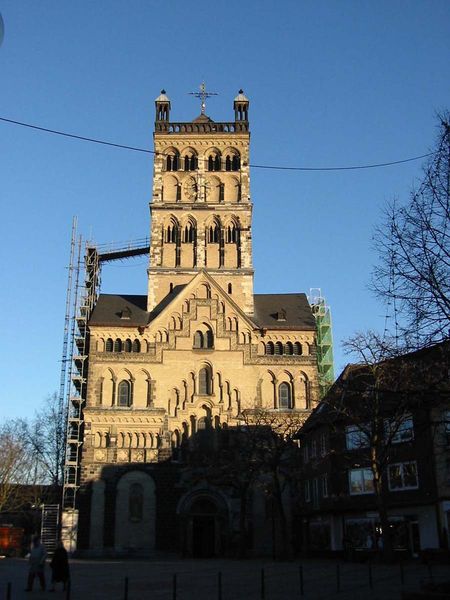
Titel: Quirinus-Münster in Neuss (St. Quirin)
Künstler: Wolbero
Standort: Neuss, Quirinus-Münster (EU - D - NRW)
Schlagwörter: baum, himmel, schatten, bäume, menschen, fenster, tür, dach, gebäude, haus, architektur, stein, häuser, kirche, sonne, personen, turm, bogen, fassade, platz, figuren, rundbogen, treppe, uhr, eingang, gerüst, fries, portal, historismus, bau, bauwerk, arkatur, tum, baugerüst, baugerüste, einturmfassade, #portal, hälus